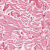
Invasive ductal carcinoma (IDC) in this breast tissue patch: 0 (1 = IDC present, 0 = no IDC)